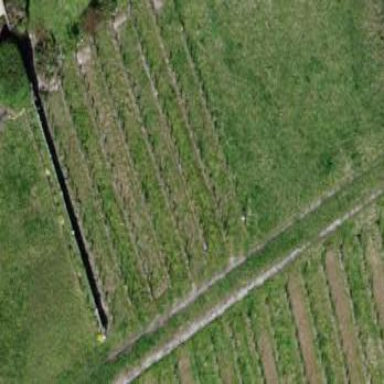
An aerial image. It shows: Beautiful vineyard in the countryside.